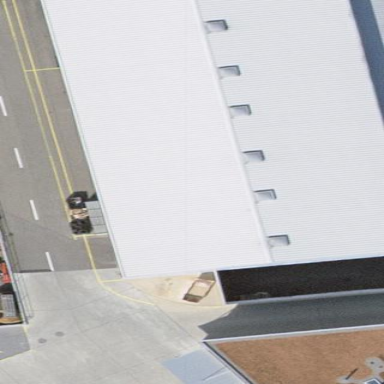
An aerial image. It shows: View of roof of building.